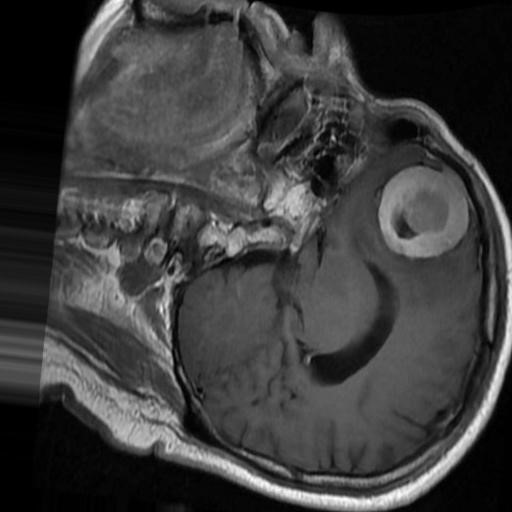
Label: brain_menin